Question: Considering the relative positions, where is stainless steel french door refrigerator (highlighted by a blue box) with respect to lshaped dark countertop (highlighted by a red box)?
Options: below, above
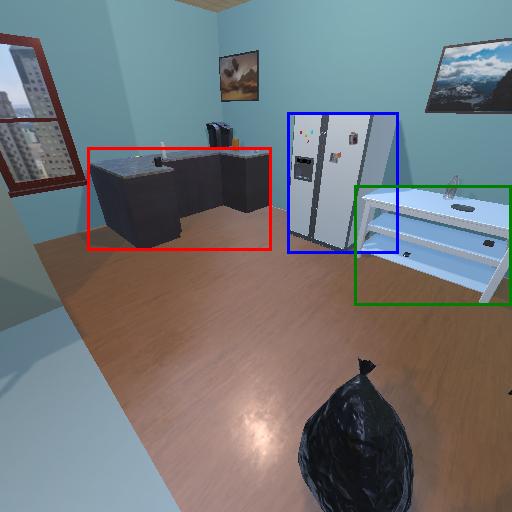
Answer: below